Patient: sex M, age 72
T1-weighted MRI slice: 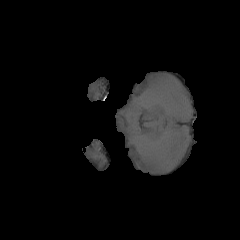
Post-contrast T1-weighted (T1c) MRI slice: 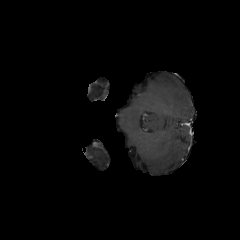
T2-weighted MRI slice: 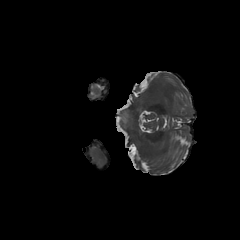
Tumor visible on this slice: no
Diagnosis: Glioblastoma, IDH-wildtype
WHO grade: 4